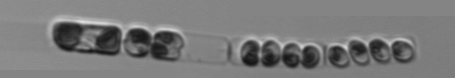
Label: Guinardia_delicatula_TAG_internal_parasite